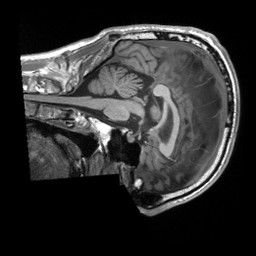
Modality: T1w
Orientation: sagittal
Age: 29
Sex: male
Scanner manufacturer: siemens
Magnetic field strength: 3 T
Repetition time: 2.3 s
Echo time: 0.00232 s